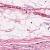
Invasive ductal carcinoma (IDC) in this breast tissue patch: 0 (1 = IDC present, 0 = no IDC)